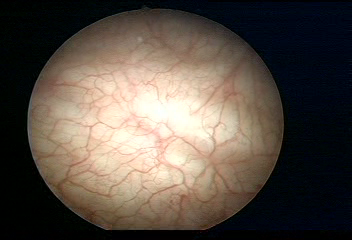
Modality: WLC
Class: Normal mucosa
Bladder cancer association: No